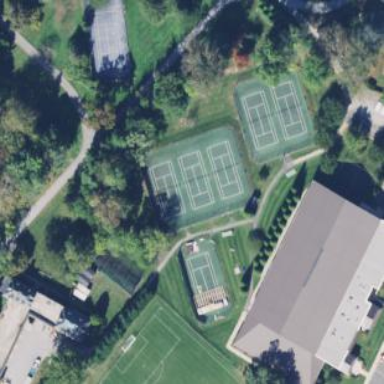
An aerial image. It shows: Tennis court in leisure pitch.